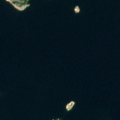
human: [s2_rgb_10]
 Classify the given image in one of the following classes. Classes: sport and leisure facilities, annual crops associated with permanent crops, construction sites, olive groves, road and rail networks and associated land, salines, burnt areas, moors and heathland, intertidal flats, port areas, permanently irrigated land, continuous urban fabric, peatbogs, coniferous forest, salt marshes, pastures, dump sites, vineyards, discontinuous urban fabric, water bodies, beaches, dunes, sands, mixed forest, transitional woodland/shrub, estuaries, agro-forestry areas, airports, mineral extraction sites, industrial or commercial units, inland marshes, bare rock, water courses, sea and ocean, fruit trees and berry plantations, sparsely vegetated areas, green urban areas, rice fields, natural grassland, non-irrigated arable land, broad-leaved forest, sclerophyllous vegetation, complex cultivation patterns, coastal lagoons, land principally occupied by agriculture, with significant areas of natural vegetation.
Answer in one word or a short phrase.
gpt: sea and ocean